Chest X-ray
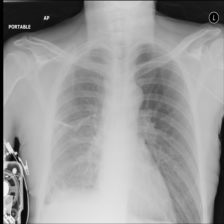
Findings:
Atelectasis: negative
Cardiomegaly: negative
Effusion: negative
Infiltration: negative
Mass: negative
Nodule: negative
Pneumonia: negative
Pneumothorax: negative
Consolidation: negative
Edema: negative
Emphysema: negative
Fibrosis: negative
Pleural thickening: negative
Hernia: negative